Field crop: tomato
Growth stage: 1
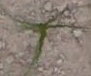
Species: cyperus